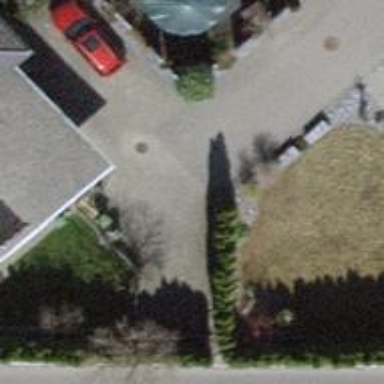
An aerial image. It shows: Asphalt road in residential area.